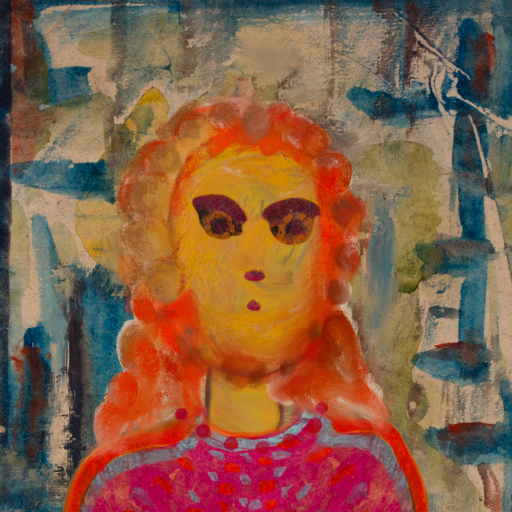
Background: Orphan, Head And Neck Front: After_Raid, Face Front: Doll, Bust: Sisters, Hair Front: Rupkatha, Head Accessory: Blank, Second Necklace: Blank, Necklace: Irani_3, Baby: Blank